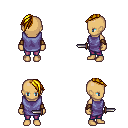
a pixel art fantasy rpg character, female body template, human, tanned skin, chain tabard jacket, magenta pants, blonde long mohawk hairstyle, cloth bracers, dagger, four views (front, back, left, right), 2x2 character sprite sheet, small pixel art, hard edges, no anti-aliasing